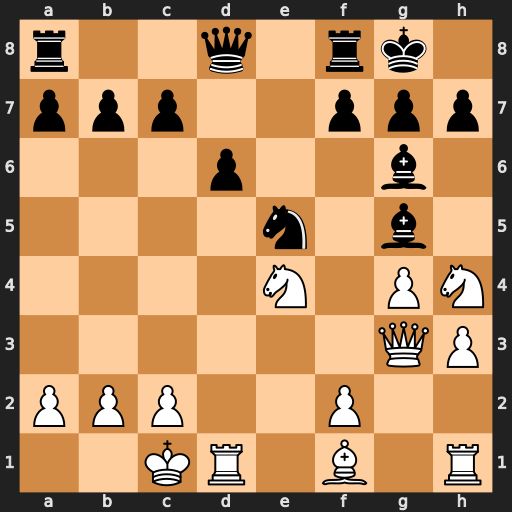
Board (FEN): r2q1rk1/ppp2ppp/3p2b1/4n1b1/4N1PN/6QP/PPP2P2/2KR1B1R
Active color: w
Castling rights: -
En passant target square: -
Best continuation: Nxg5 Qxg5+ f4